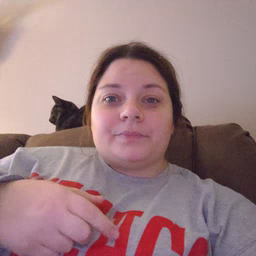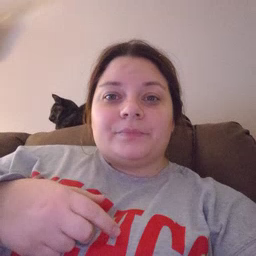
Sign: stuck